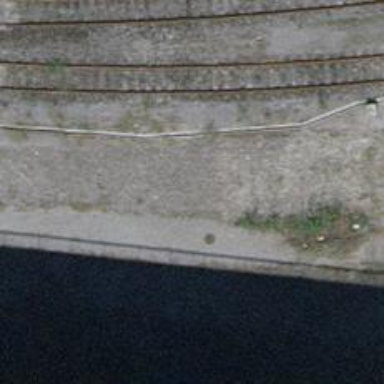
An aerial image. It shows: Abandoned railway yard with one track. The area is electrified with contact line.